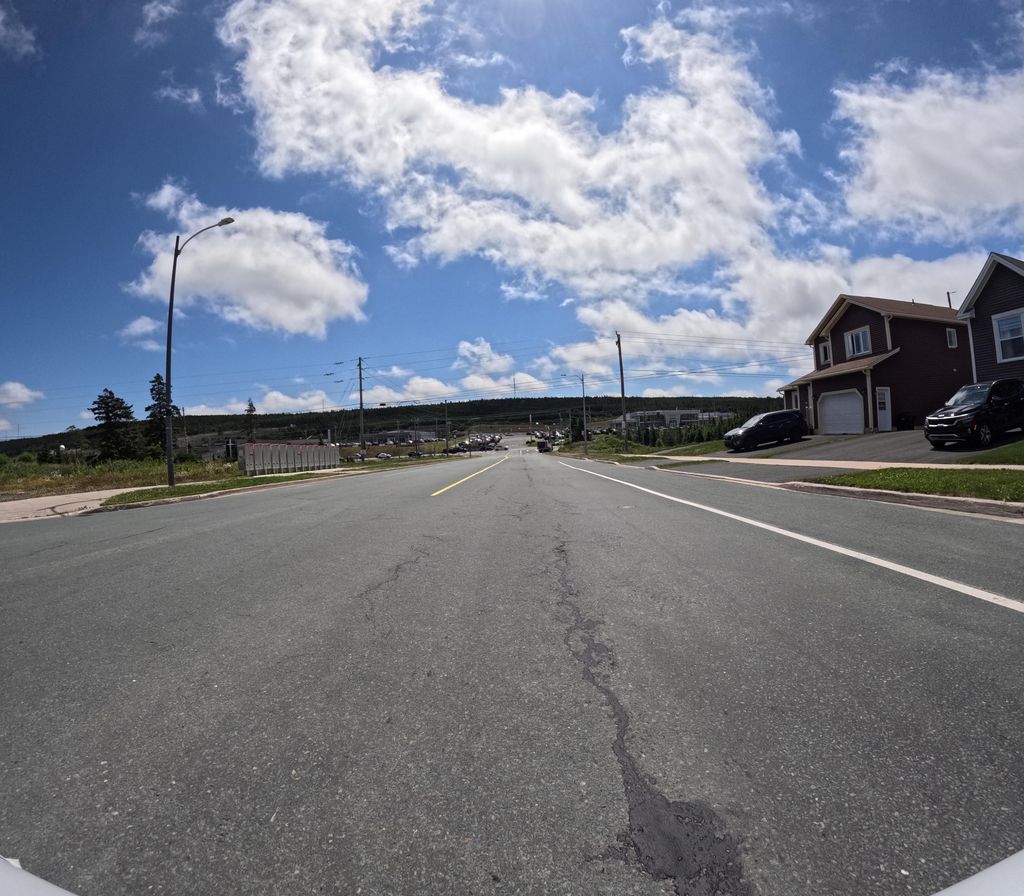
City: st_johns